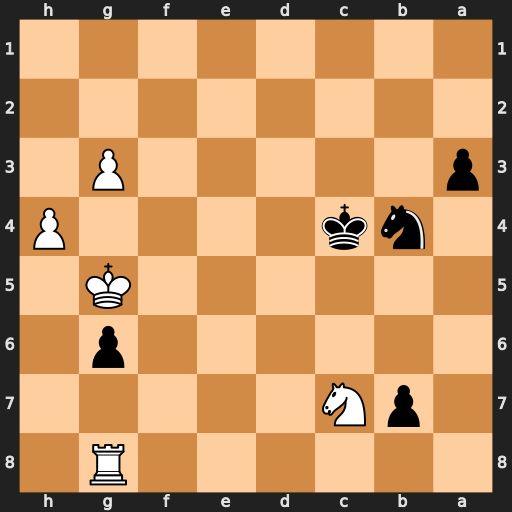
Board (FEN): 6R1/1pN5/6p1/6K1/1nk4P/p5P1/8/8
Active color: b
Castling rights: -
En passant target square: -
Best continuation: a2 Ra8 Na6 Nxa6 a1=Q